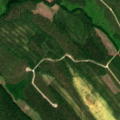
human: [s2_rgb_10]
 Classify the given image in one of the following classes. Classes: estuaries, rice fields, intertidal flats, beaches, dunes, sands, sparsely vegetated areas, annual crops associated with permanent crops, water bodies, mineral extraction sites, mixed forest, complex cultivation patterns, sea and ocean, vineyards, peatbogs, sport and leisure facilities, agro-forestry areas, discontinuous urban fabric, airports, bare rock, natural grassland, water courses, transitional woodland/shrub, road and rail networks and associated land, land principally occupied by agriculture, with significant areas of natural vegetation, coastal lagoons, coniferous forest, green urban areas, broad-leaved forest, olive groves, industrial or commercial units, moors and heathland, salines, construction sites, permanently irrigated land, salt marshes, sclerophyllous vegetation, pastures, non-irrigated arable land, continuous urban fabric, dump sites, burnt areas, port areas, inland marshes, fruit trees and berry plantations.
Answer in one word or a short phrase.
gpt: coniferous forest, mixed forest, transitional woodland/shrub